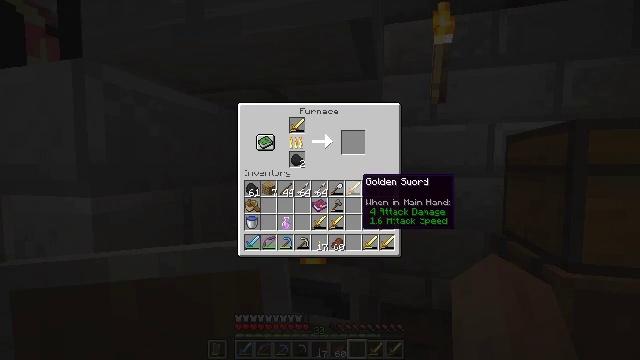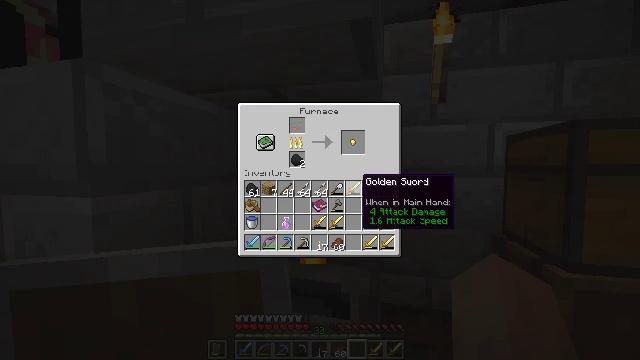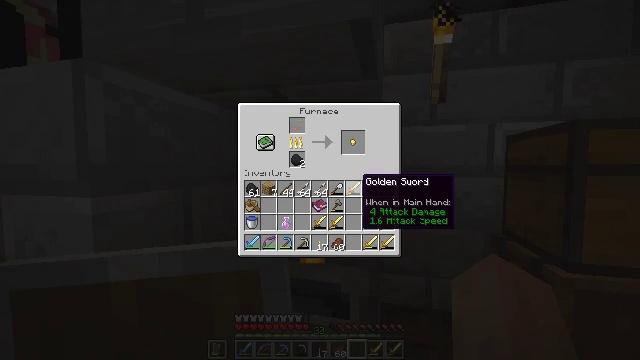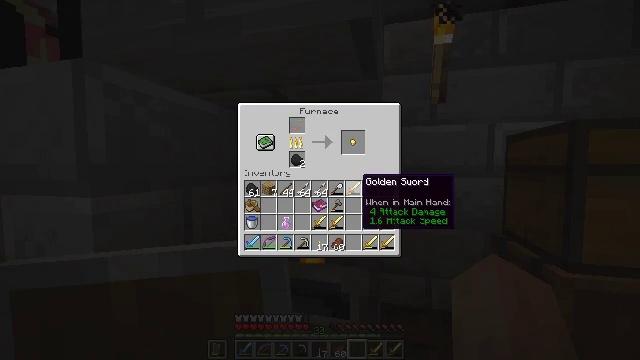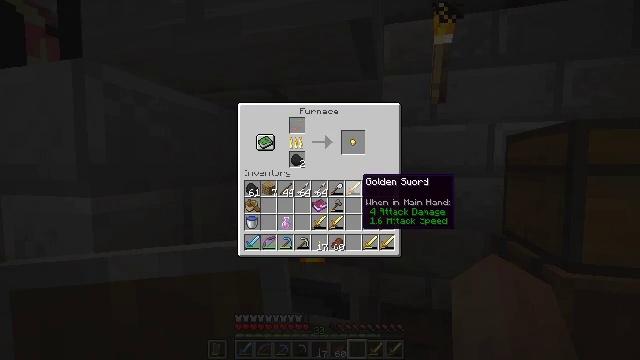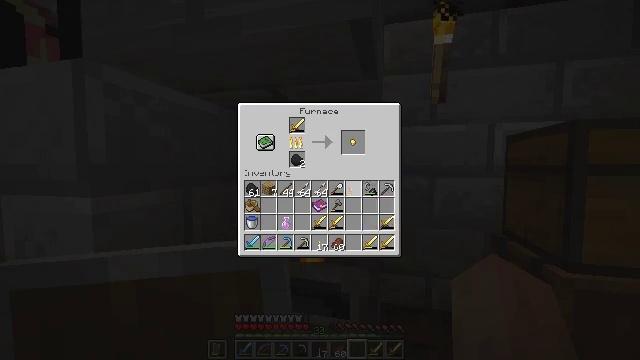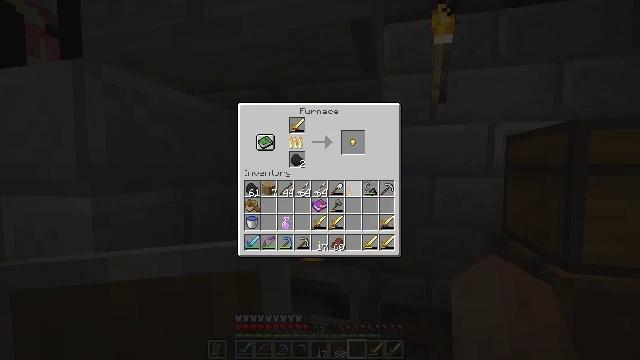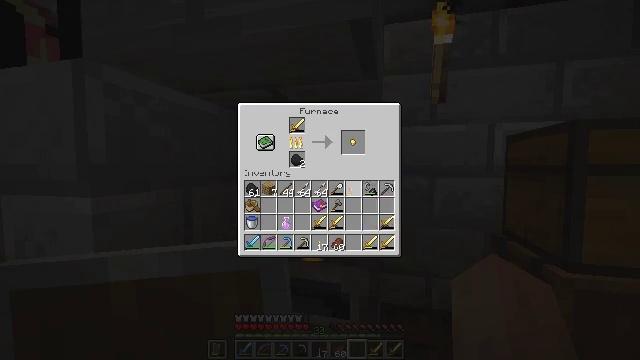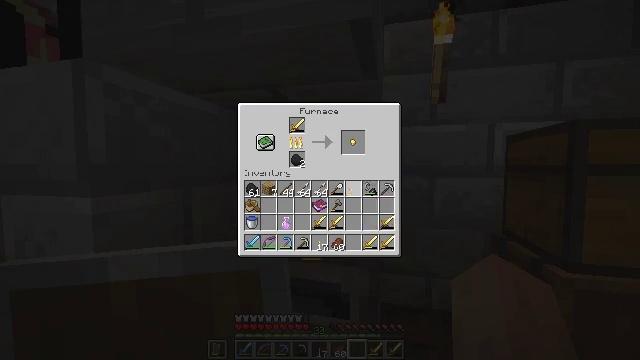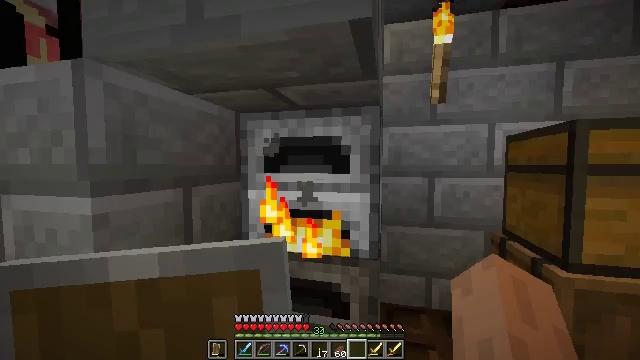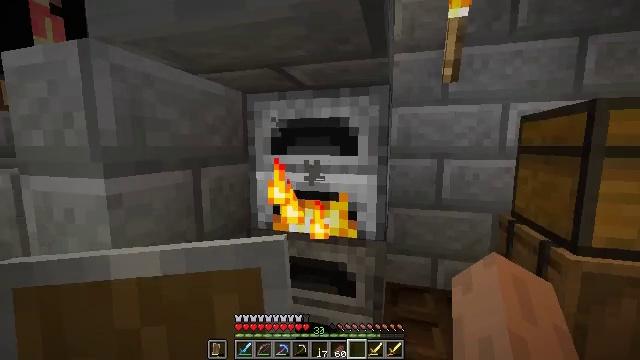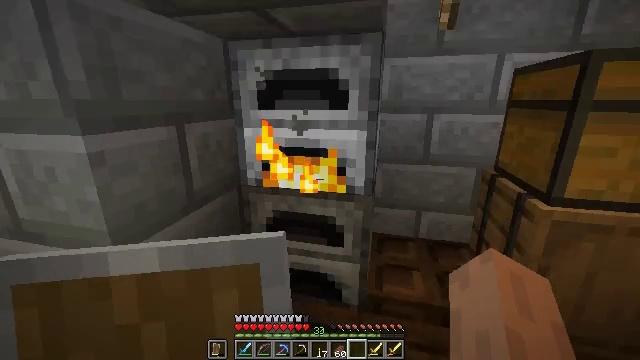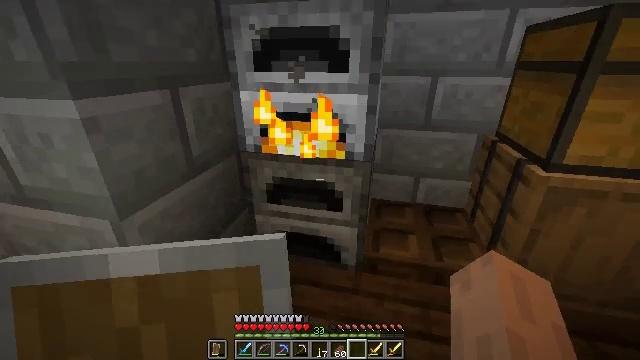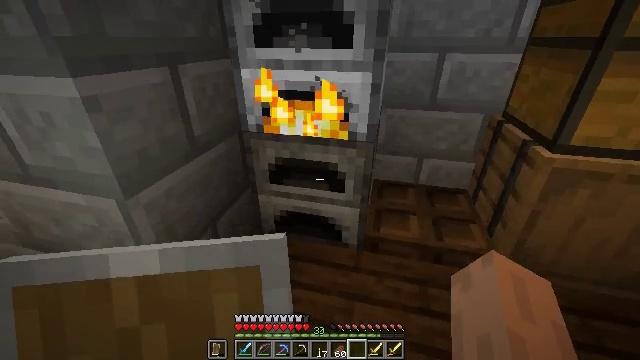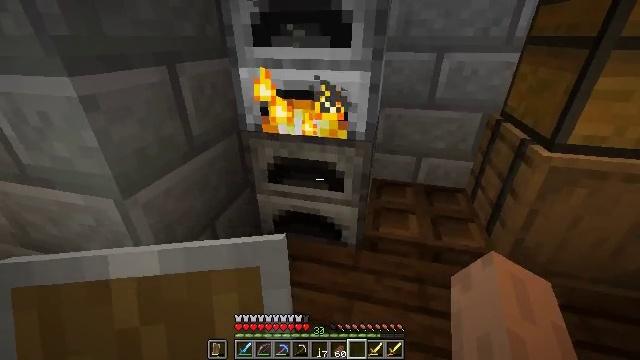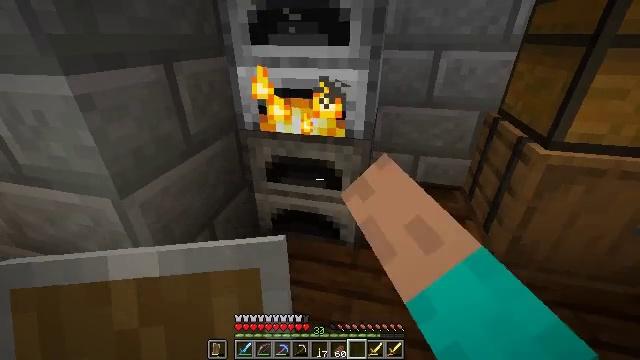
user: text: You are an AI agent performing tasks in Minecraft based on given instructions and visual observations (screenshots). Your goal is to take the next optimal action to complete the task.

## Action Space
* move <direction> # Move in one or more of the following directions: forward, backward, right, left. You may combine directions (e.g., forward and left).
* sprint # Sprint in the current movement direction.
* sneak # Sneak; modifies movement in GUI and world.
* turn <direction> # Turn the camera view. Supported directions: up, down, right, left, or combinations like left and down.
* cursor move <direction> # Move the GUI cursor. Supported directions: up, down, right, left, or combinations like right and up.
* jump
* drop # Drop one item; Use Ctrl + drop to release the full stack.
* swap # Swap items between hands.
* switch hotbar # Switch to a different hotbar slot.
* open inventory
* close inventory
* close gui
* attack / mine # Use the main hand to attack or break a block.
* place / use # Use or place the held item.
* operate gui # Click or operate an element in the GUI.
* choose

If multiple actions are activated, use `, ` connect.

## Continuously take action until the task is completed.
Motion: motion action
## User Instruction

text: craft item air
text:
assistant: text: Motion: sneak
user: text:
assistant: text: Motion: sneak
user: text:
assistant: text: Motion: sneak
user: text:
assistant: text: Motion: sneak
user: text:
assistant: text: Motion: sneak, operate gui
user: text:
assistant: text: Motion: sneak, operate gui
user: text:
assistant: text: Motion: sneak
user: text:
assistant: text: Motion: sneak
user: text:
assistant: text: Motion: no_op
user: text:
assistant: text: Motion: turn left and down, close gui
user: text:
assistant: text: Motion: turn right and down
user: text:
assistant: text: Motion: turn down
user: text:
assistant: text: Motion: turn down
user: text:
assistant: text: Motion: use / place
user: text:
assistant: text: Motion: use / place
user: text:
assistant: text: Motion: no_op
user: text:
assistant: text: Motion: no_op
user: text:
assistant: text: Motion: no_op
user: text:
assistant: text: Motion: open gui
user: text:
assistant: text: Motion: no_op
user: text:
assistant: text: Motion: sneak, cursor move right and down
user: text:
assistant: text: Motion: sneak, cursor move right and down
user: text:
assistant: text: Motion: sneak, cursor move right and down
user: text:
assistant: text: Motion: sneak
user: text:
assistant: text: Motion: sneak
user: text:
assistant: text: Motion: sneak, operate gui
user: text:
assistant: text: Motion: sneak, operate gui
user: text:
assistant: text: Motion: sneak
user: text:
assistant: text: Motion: sneak
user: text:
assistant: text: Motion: sneak